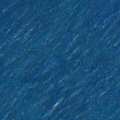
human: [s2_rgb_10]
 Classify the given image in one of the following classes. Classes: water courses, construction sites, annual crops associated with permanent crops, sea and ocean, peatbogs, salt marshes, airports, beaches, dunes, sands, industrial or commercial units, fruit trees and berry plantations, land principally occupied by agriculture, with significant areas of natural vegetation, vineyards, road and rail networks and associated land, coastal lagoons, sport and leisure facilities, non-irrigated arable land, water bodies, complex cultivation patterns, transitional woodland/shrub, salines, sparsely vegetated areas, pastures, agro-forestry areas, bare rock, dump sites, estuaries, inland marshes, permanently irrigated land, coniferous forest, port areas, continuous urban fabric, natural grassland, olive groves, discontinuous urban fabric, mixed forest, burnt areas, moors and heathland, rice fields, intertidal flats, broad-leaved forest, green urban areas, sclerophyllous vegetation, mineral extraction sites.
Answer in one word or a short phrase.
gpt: sea and ocean